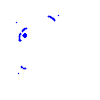
Particle: pion